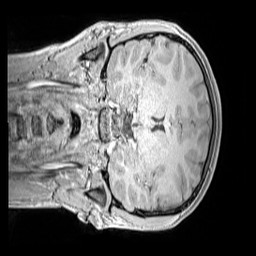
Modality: MP2RAGE
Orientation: coronal
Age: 13
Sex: male
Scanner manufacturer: siemens
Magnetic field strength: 3 T
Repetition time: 4 s
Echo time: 0.00299 s